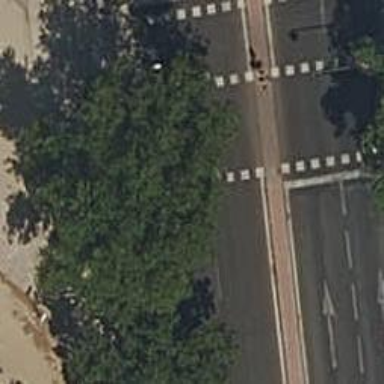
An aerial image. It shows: Kerb serving as barrier.